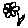
Label: flower